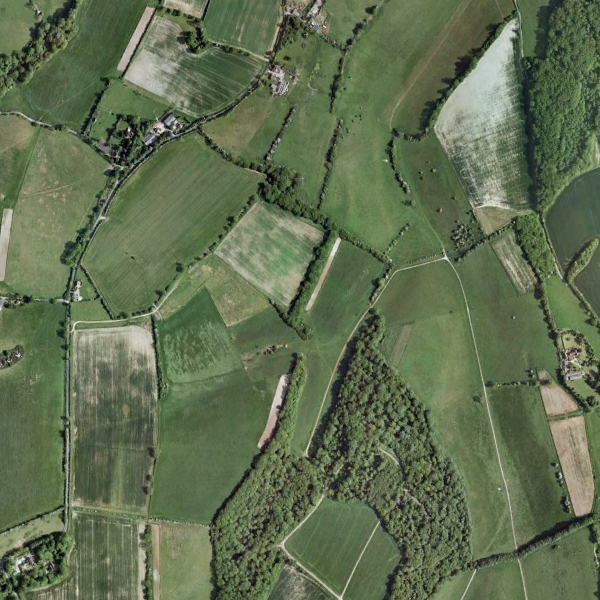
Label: Farmland